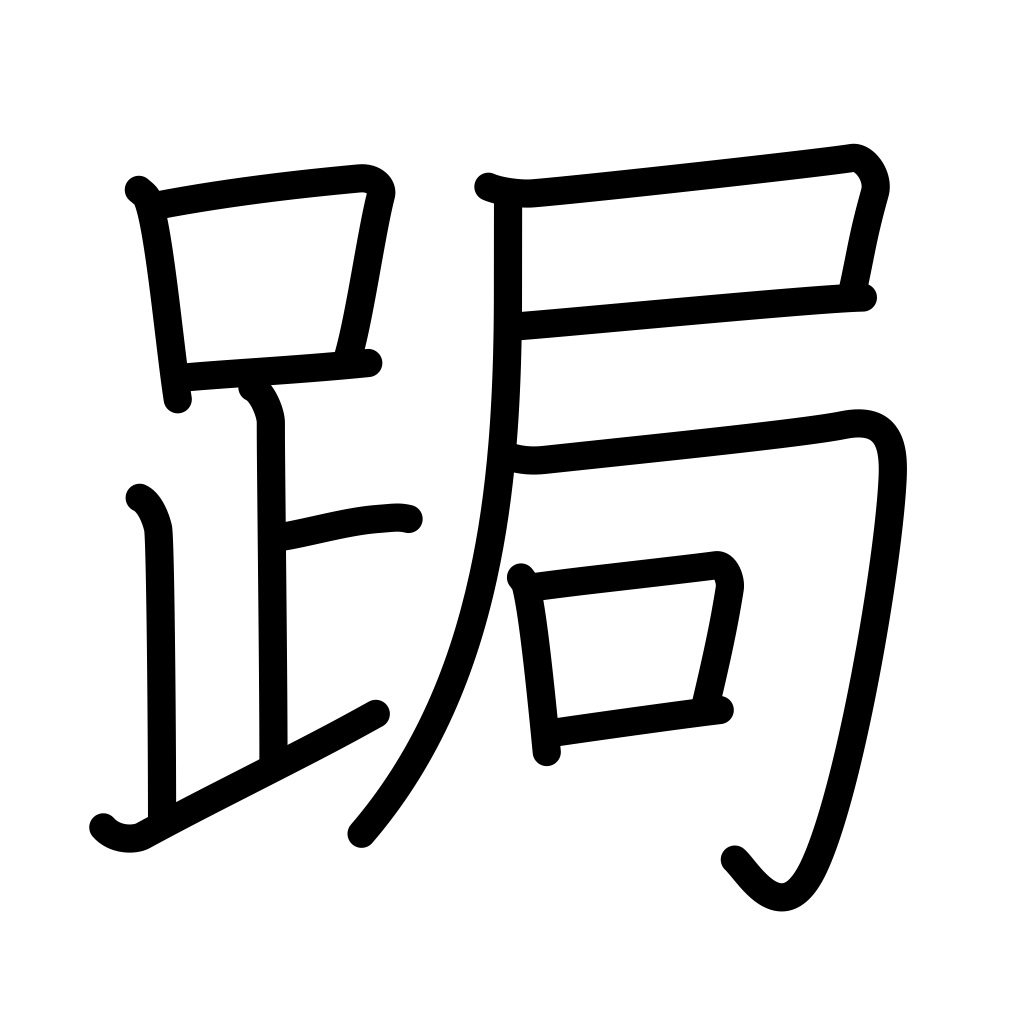
Meaning: bow, stoop, bend over, crouch